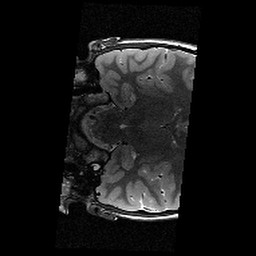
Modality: T2w
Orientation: coronal
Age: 9
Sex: female
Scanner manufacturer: siemens
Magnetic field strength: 3 T
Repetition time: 9.23 s
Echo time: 0.067 s